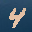
Label: 4